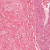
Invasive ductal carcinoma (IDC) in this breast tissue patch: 0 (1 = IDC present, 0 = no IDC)